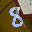
Label: 8